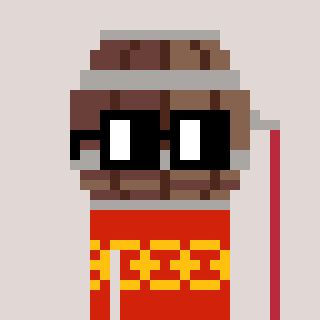
a pixel art character with square black glasses, a wine barrel-shaped head and a red-colored body on a warm background